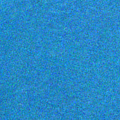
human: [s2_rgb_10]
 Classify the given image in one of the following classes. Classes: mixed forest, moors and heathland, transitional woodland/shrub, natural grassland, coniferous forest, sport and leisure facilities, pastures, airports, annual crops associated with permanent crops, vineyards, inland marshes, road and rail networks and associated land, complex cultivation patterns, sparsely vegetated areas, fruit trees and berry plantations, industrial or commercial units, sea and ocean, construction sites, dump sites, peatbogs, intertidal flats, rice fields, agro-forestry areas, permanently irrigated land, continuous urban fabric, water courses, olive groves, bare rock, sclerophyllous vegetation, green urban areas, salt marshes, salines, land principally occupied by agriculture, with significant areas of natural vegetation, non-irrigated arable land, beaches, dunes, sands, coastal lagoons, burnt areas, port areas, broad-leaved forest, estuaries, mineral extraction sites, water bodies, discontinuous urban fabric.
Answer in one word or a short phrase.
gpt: sea and ocean